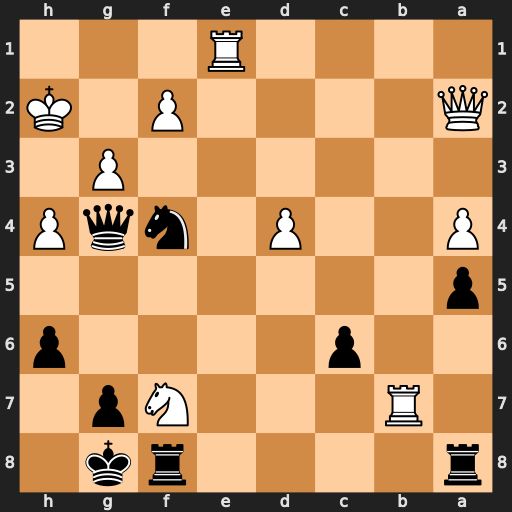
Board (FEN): r4rk1/1R3Np1/2p4p/p7/P2P1nqP/6P1/Q4P1K/4R3
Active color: b
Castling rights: -
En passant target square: -
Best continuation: Qh3+ Kg1 Qg2#